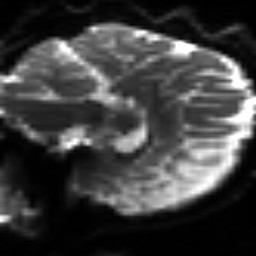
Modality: sbref
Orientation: sagittal
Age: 39
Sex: female
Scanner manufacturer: siemens
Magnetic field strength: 3 T
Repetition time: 3.2 s
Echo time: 0.081 s